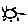
Label: sun